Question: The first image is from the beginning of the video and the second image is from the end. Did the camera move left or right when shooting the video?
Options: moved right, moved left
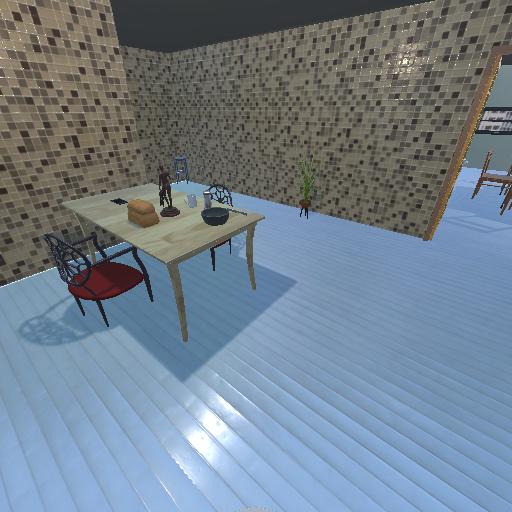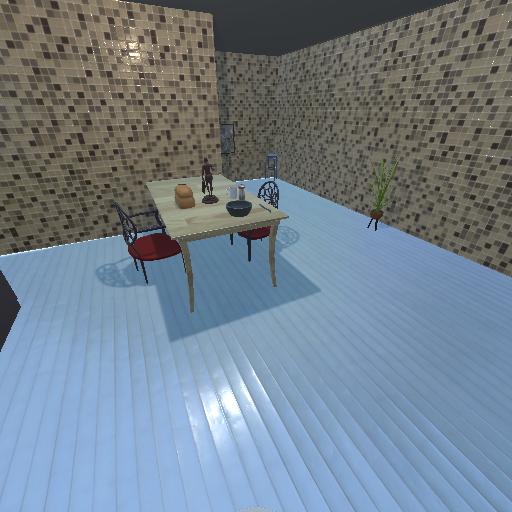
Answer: moved right